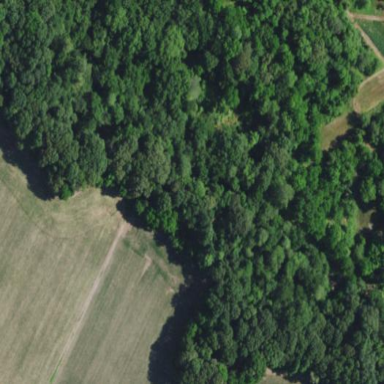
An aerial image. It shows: Serene woodland landscape.